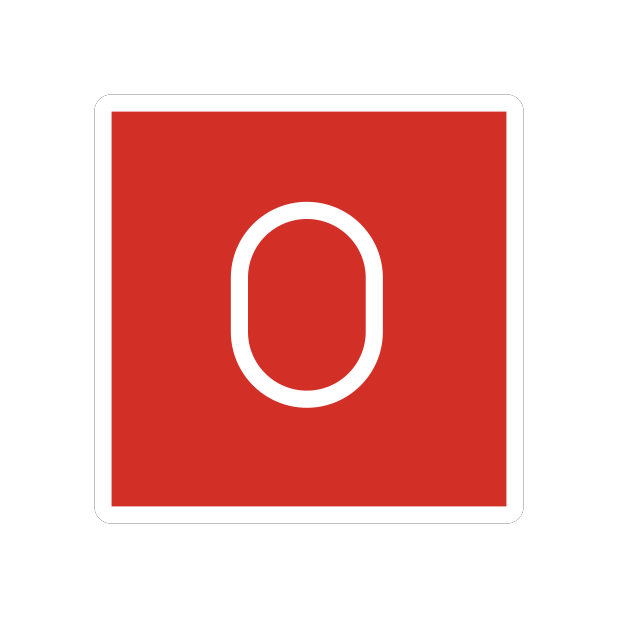
Emoji: 🅾
Name: negative squared latin capital letter o
Unicode: 0x1f17e